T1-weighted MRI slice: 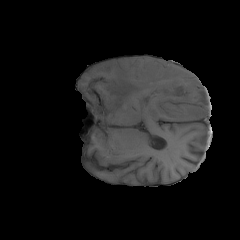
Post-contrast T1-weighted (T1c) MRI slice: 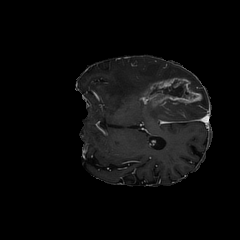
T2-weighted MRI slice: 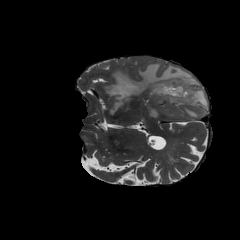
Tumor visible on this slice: yes